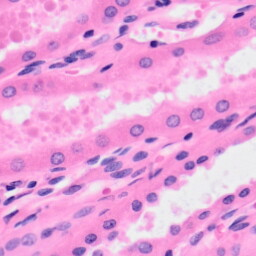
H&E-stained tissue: Kidney